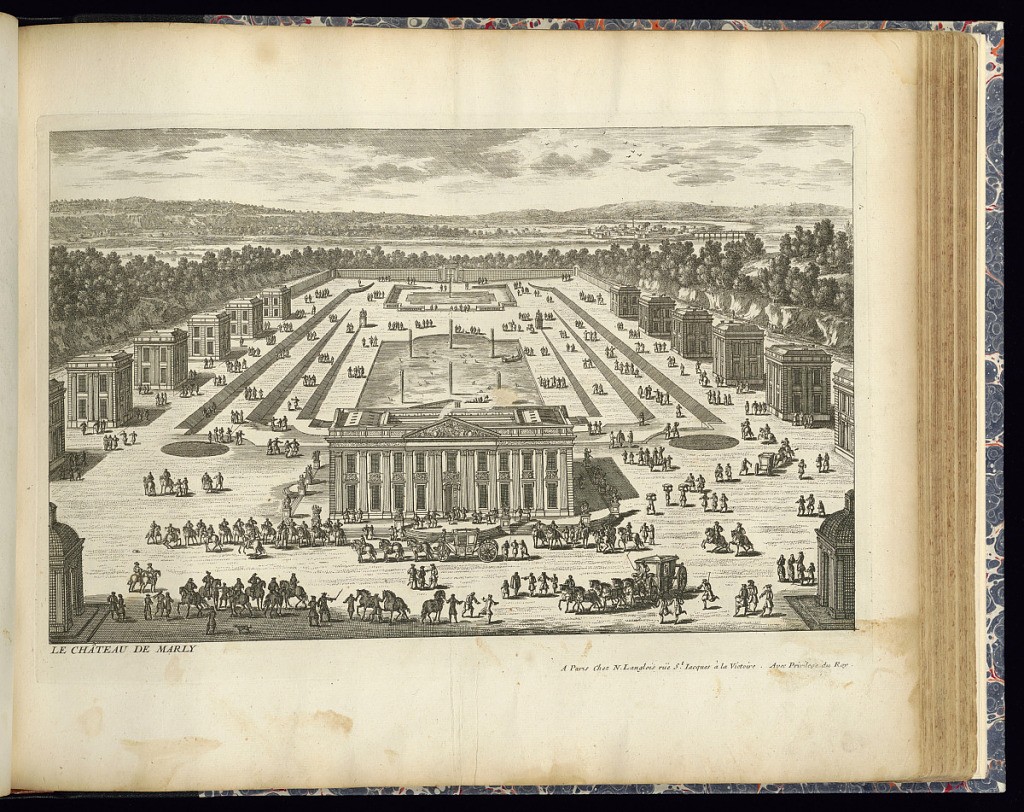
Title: LE CHÂTEAU DE MARLY
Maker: Adam Perelle, French, 1638 – 1695
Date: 1676–1703
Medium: Etching on laid paper
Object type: Print
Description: Birds-eye view of the chateau of Marly with its fountains, basins, and pavilions, with trees and river in the background. Sculptural groups and statues on plinths surround the chateau. In the foreground and throughout the paths, figures, horseman, and horse-drawn carriages. The plate is titled.